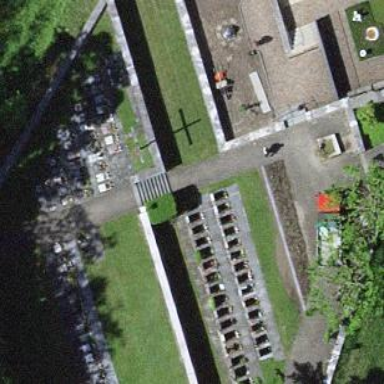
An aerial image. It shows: Cemetery.